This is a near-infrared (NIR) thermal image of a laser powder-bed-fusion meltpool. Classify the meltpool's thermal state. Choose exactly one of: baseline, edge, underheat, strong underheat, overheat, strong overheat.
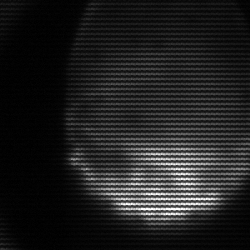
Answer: edge